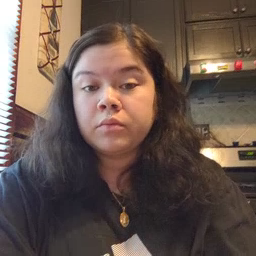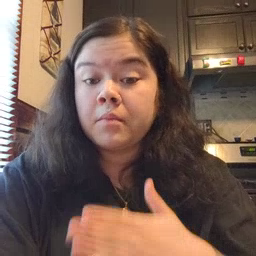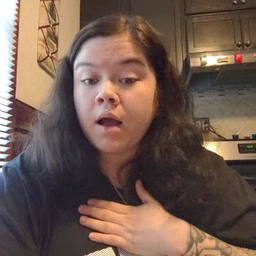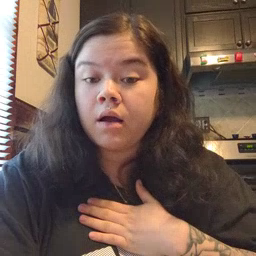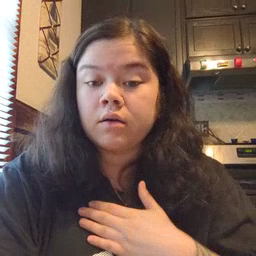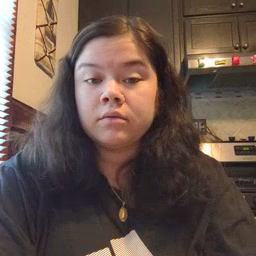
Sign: minemy